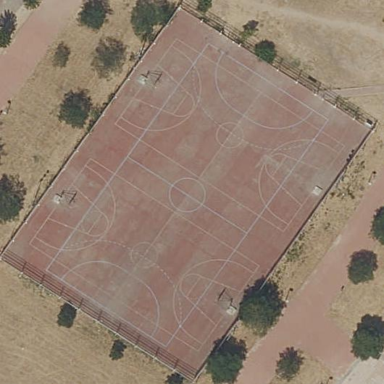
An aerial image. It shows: Multi-sport pitch with asphalt surface.